Question: This has been driving me nuts and I cannot find an answer anywhere. A very simple spinner dialog, but the setMessage is not working, it's blank!
'''
public class MainActivity extends FragmentActivity {
ProgressDialog loadingProgress;
protected void onCreate(Bundle savedInstanceState) {
super.onCreate(savedInstanceState);
loadingProgress = new ProgressDialog(this);
loadingProgress.setIndeterminate(true);
loadingProgress.setMessage("Loading");
loadingProgress.setProgressStyle(ProgressDialog.STYLE_SPINNER);
}
'''
In AsyncTask I just show the ProgressDialog:
'''
protected void onPreExecute() {
super.onPreExecute();
loadingProgress.show();
}
'''
The result is this:

Blank, nothing... Doesn't matter if it's simulator or device... Any ideas why? Your help is appreciated.
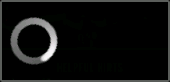
Answer: I've tested your code and saw the "Loading" string is displayed very well.
Seeing that your screenshot has the space of textview, i think it will be the problem of text color or theme.
If setMessage works, you can detect in "Dump View Hierarchy for UI Automator" tool of device tab in Eclipse like following screenshot.